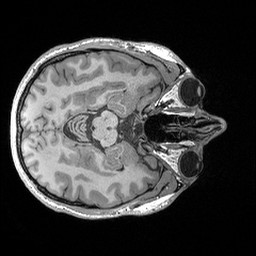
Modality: T1w
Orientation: axial
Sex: male
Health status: healthy
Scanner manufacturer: siemens
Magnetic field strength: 3 T
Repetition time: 2.3 s
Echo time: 0.00296 s